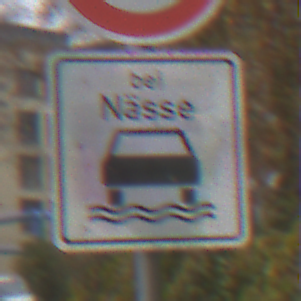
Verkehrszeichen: BeiNaesse
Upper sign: Geschwindigkeit90
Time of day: MorningAfternoon
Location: Outdoor (Nature)
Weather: Overcast
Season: Autumn
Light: Natural